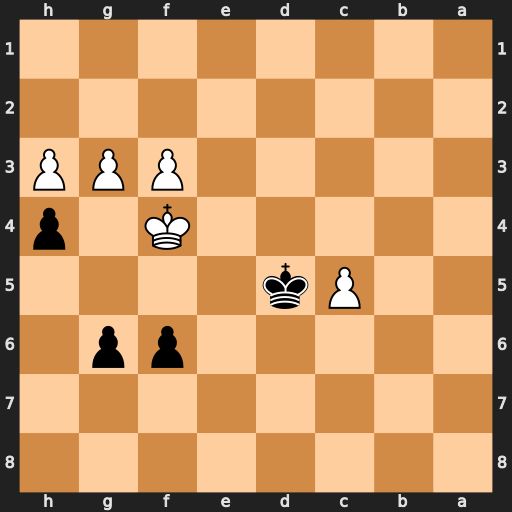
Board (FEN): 8/8/5pp1/2Pk4/5K1p/5PPP/8/8
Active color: b
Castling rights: -
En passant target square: -
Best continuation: g5+ Ke3 hxg3 f4 gxf4+